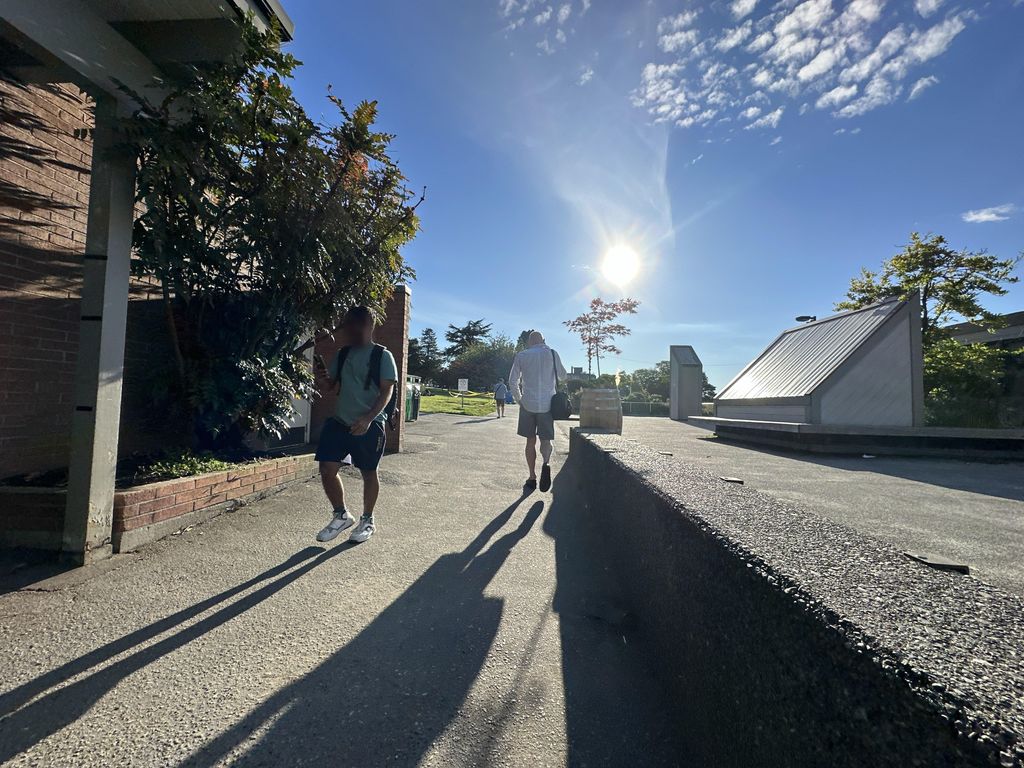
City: vancouver